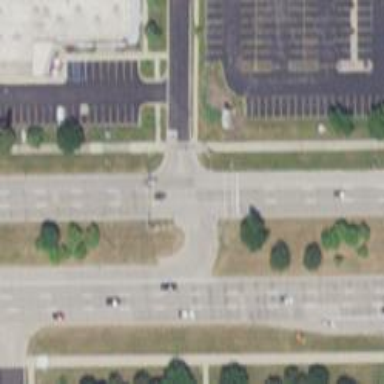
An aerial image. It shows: Primary link highway with separate sidewalk.